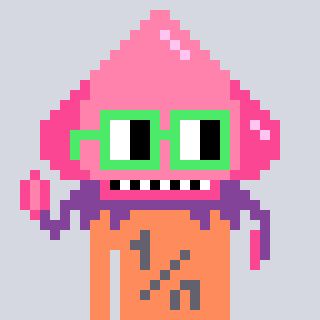
a pixel art character with square light green glasses, a squid-shaped head and a peachy-colored body on a cool background